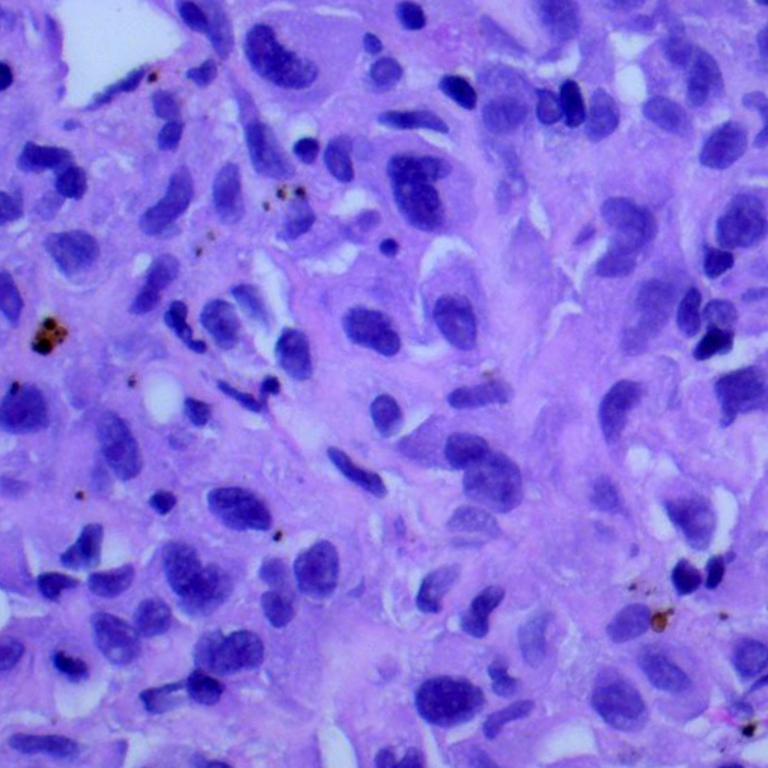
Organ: lung
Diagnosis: adenocarcinomas